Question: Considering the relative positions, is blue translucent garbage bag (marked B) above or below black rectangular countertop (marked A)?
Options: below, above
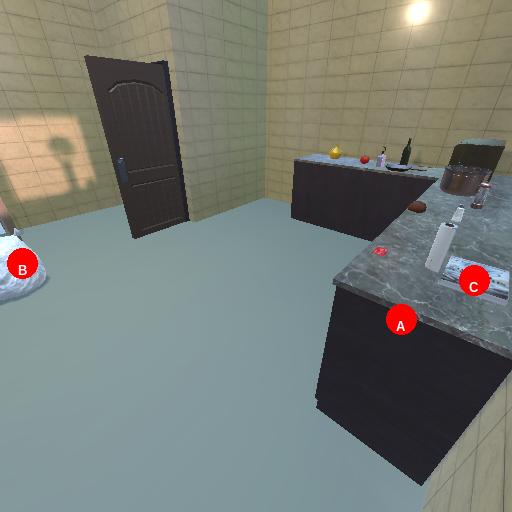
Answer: below